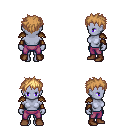
a pixel art fantasy rpg character, female body template, dark elf, purple skin, leather shoulder armor, magenta pants, light blonde bedhead hairstyle, cloth bracers, brown shoes, four views (front, back, left, right), 2x2 character sprite sheet, small pixel art, hard edges, no anti-aliasing